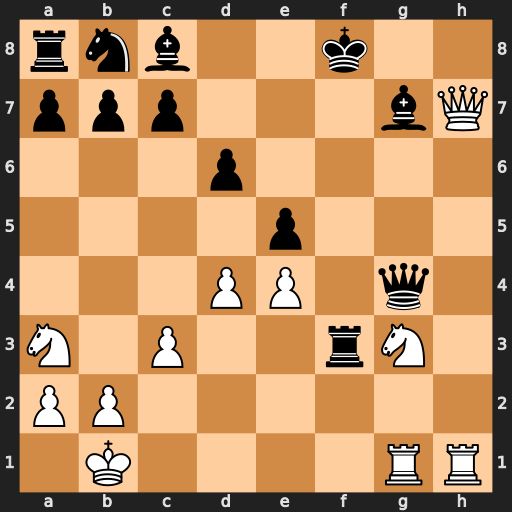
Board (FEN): rnb2k2/ppp3bQ/3p4/4p3/3PP1q1/N1P2rN1/PP6/1K4RR
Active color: w
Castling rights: -
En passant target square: -
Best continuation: Nh5 Qxe4+ Qxe4